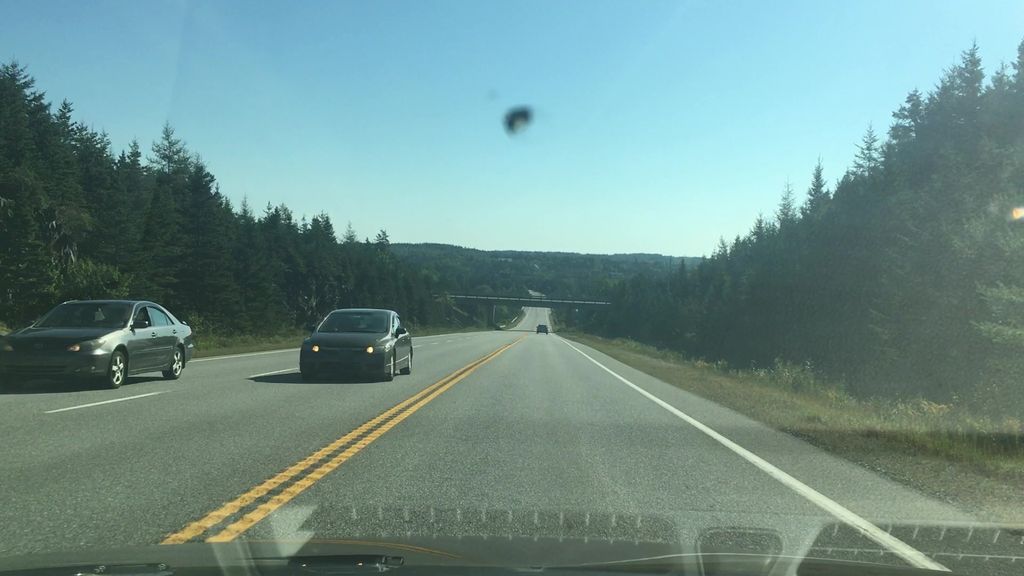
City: halifax